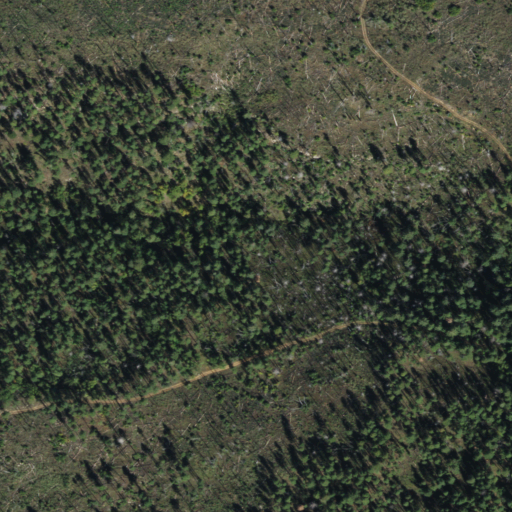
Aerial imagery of cliff(s) in Arizona named Harding Point containing shrub, evergreen forest, and grassland